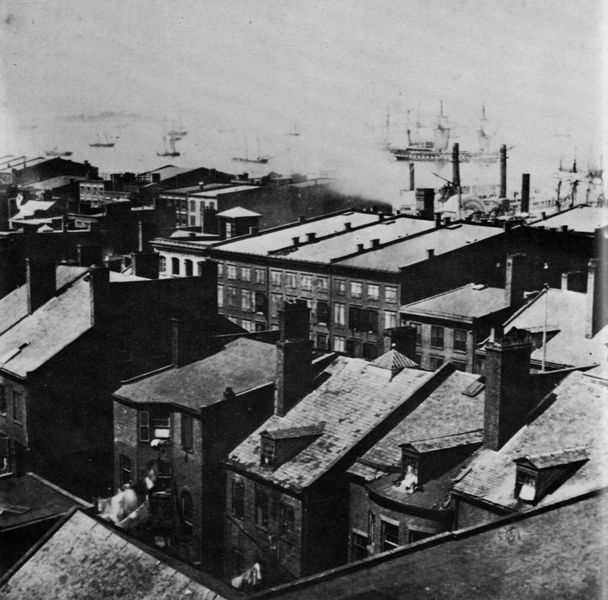
Titel: Der New York Hafen
Künstler: Edward und Henry T. Anthony
Schlagwörter: dunkel, himmel, meer, wasser, weiß, fluss, landschaft, see, stadt, ufer, wäsche, fenster, grau, hell, hintergrund, schwarz, vordergrund, ausblick, blick, dach, gebäude, haus, alt, arm, ferne, horizont, häuser, norden, gewässer, rauch, schräg, boote, handel, kamine, schornstein, aussicht, schiff, schiffe, segel, segelschiffe, ansicht, gasse, perspektive, wohnhäuser, wäscheleine, fischer, mast, segelschiff, dorf, dächer, giebel, schornsteine, dunst, nebel, fabrik, vogelperspektive, hafen, industrie, masten, dampfer, unscharf, aufsicht, foto, fotografie, photographie, erker, wohnhaus, diesig, draufsicht, dachfenster, gassen, gauben, schwarzweiß, topografie, photo, karte, verschwommen, elend, industrialisierung, gaube, flotte, armut, fotographie, dachboden, dachluke, photografie, häuserzeile, hafenstadt, pultdach, satteldach, dokumentation, schonstein, hamburg, häuder, hinterhöfe, von oben, reihenhäuser, dreimaster, mer, arbeiterviertel, slum, fensater